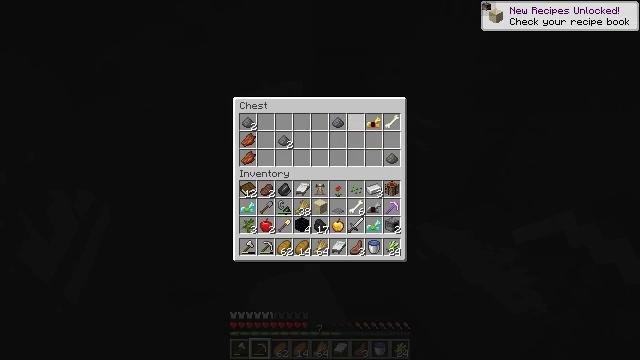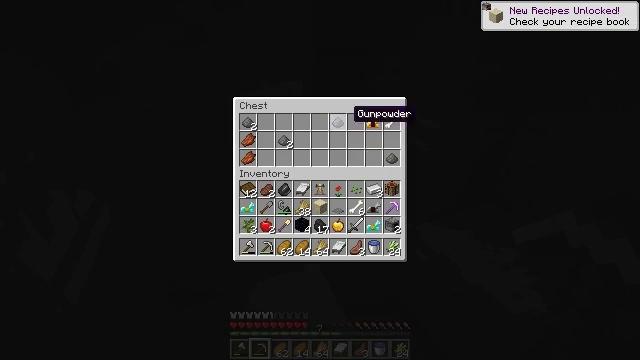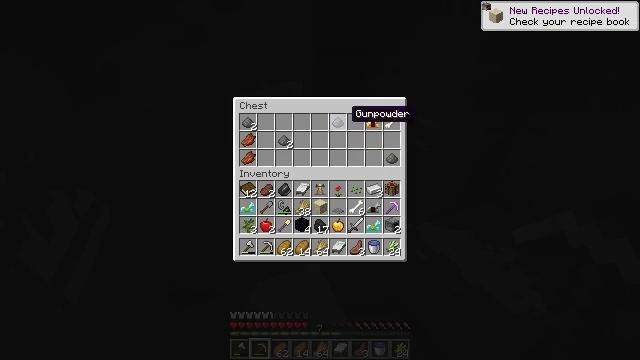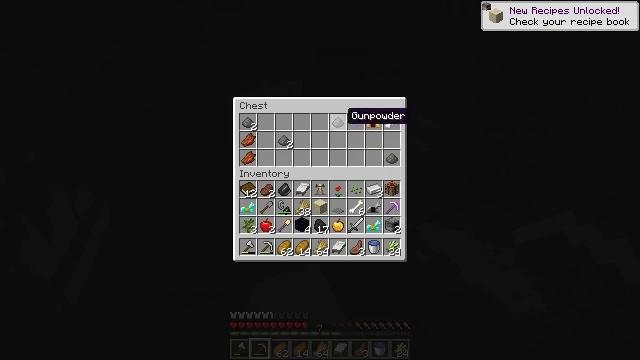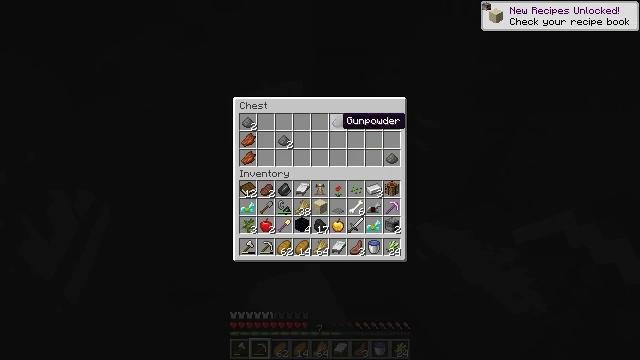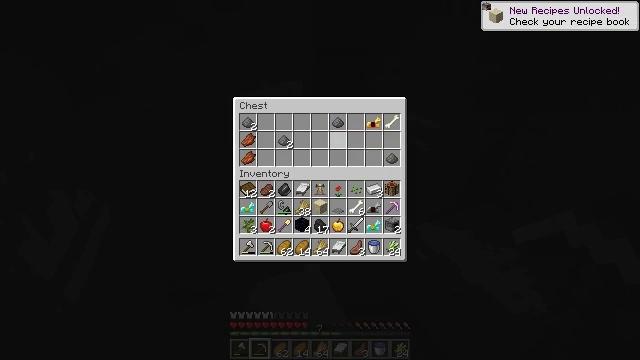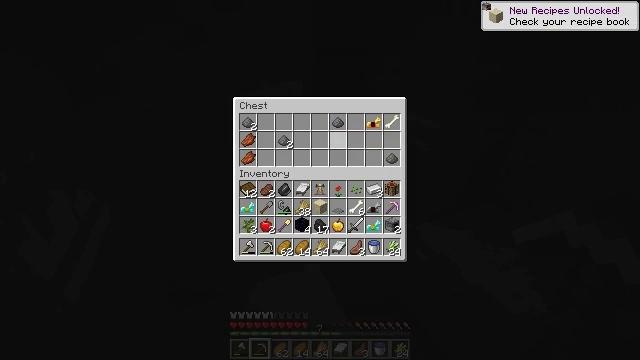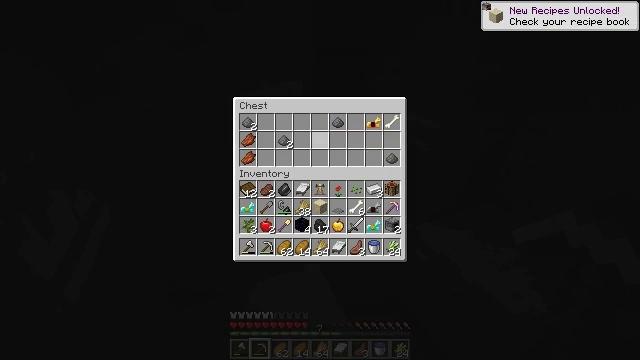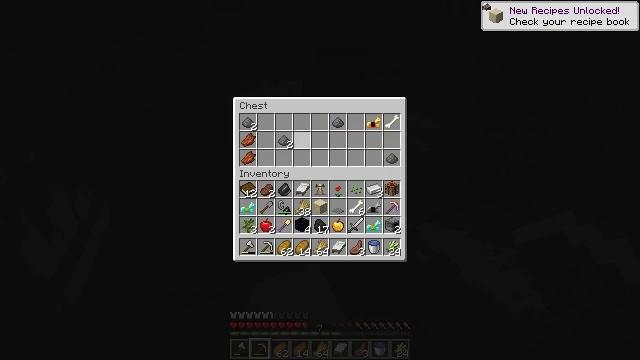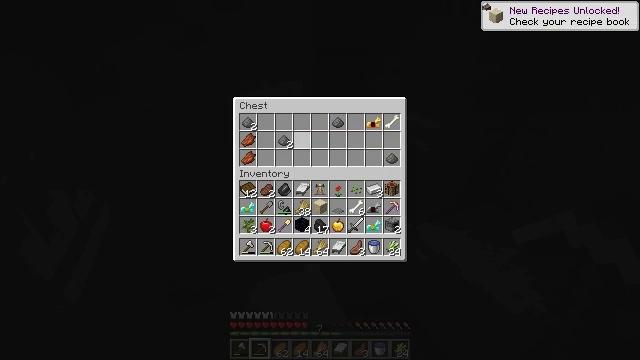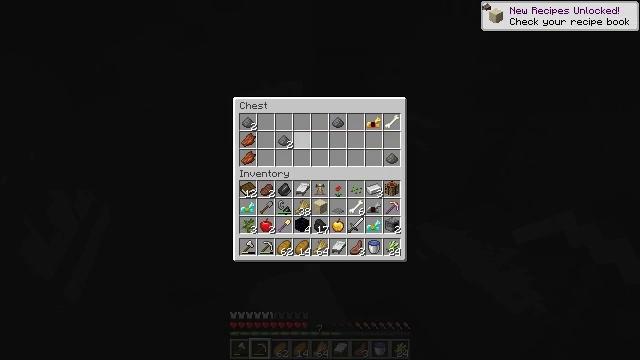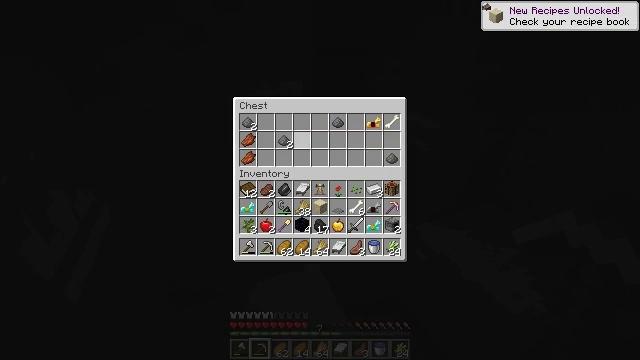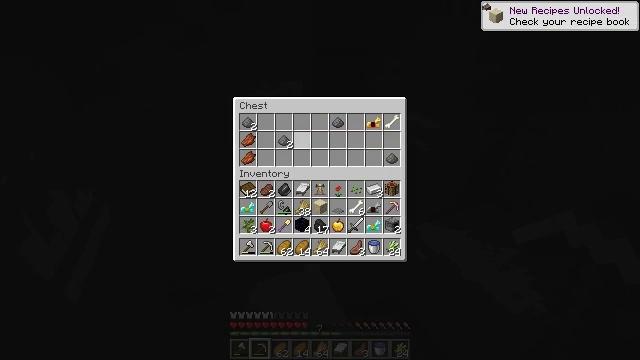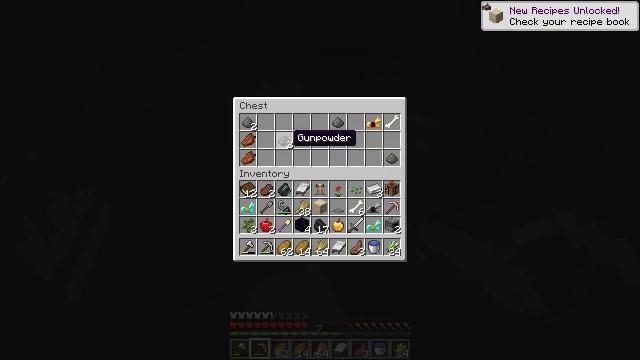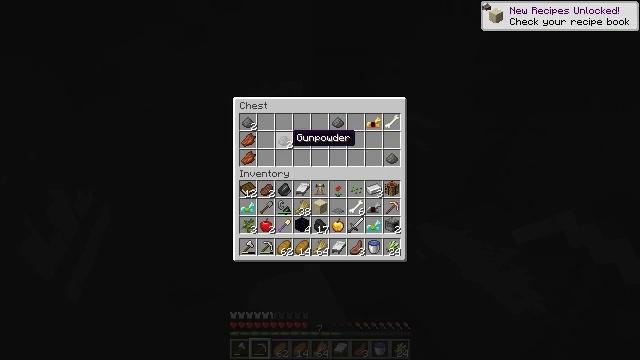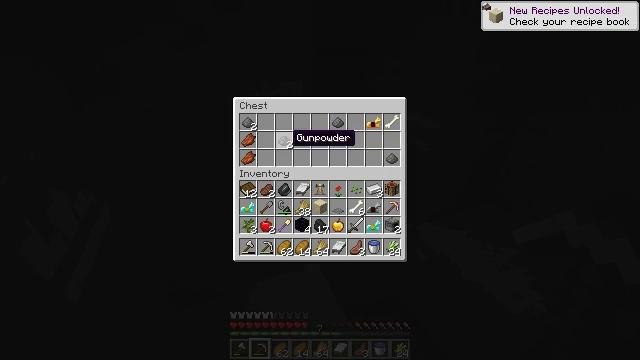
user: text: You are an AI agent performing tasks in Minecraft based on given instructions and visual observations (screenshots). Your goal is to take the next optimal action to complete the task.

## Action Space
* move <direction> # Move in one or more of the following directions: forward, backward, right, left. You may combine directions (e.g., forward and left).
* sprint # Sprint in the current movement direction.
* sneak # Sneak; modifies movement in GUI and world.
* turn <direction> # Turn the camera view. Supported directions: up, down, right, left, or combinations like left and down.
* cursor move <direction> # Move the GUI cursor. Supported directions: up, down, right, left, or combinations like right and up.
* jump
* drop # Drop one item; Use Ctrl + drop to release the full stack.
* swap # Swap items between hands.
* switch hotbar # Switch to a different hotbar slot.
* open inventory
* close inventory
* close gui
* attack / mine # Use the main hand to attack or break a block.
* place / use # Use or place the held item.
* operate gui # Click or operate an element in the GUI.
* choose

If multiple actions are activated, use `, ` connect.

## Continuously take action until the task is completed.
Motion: motion action
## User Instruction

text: Break the TNT to collect it.
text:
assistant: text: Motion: sneak, cursor move left
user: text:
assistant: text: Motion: sneak
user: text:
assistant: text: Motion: sneak
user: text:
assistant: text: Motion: sneak, operate gui
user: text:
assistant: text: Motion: sneak, operate gui
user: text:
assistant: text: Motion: sneak, operate gui
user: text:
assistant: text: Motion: sneak, cursor move left, operate gui
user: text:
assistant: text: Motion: sneak, cursor move left
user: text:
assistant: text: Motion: sneak, cursor move left
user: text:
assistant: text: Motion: sneak
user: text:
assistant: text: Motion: sneak, operate gui
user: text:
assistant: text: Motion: sneak, operate gui
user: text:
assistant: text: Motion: sneak, cursor move left, operate gui
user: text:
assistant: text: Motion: sneak
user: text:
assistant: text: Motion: sneak, operate gui
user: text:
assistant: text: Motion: sneak, operate gui
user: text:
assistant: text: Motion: sneak, operate gui
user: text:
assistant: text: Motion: sneak, operate gui
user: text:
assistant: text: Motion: sneak, operate gui
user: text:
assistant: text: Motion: sneak, cursor move left and up, operate gui
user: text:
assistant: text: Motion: sneak
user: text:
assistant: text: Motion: sneak
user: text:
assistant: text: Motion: sneak, cursor move right and down
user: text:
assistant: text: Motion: sneak, cursor move right and down
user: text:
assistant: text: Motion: sneak, cursor move down
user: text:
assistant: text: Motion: sneak
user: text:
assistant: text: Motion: sneak, operate gui
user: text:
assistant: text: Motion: sneak, operate gui
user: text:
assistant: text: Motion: sneak, cursor move left
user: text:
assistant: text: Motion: sneak